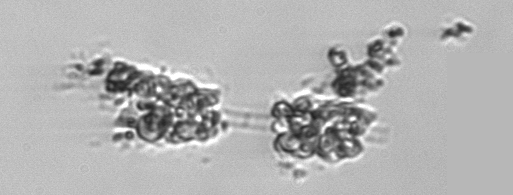
Label: Leptocylindrus_mediterraneus